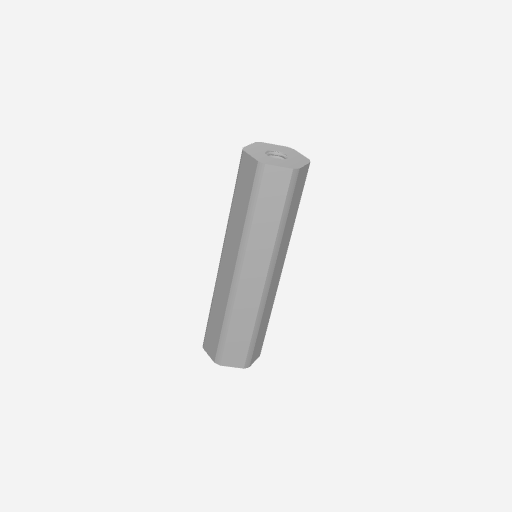
Part: Shaft12ROD43